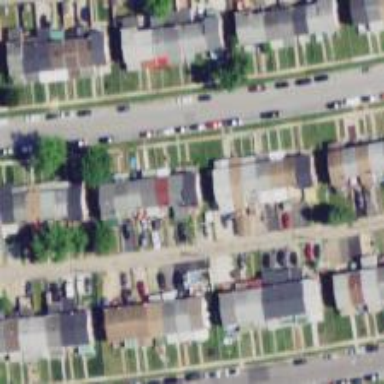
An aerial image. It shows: Alley classified as service road.